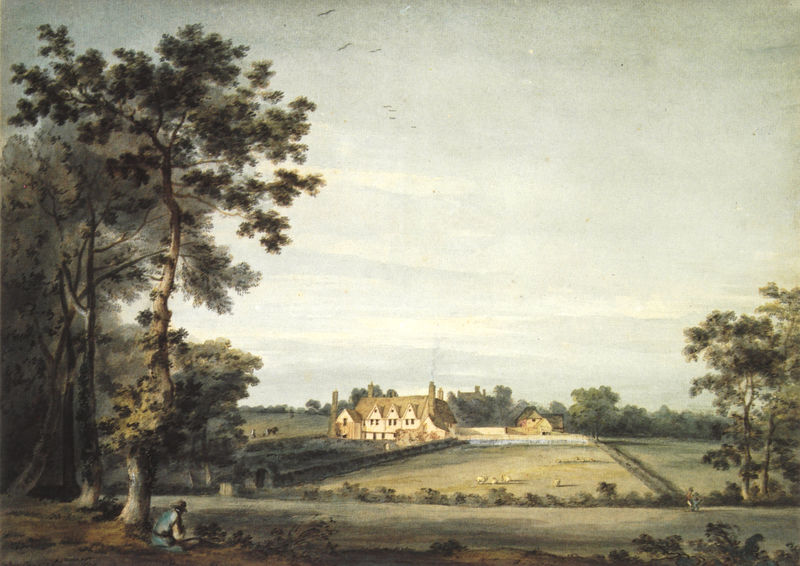
Titel: The Old Lecture House, Dedham, Seen across Long Meadow from Black Brook
Künstler: John Constable
Institution: (Privatsammlung)
Schlagwörter: baum, blau, blätter, dunkel, gemälde, himmel, laub, mann, schatten, vogel, weiß, wolken, aquarell, bäume, fluss, grün, landschaft, ocker, sitzen, äste, fenster, frankreich, grau, hell, hut, licht, straße, stroh, tür, vordergrund, anlage, dach, gebäude, gras, haus, park, schloss, tiere, weg, wiese, wolke, zaun, mensch, öl, ebene, erde, feld, felder, horizont, häuser, natur, stamm, vögel, weide, weite, zweige, busch, büsche, rauch, wiesen, land, figur, sitzend, pflanzen, england, wald, bauern, kamin, kinder, pferd, schornstein, garten, sommer, sitz, bogen, feldweg, dorf, giebel, mauer, eben, hecke, tag, barun, herde, bauernhof, herbst, hof, idylle, pause, constable, staffage, maler, wade, bauer, tor, waldrand, eingang, rinder, schaf, kloster, bedeckt, lichtung, schwarm, künstler, kiefer, anwesen, gut, gutshof, lanschaft, wanderer, gehöft, herrenhaus, baumwipfel, schafe, pflug, hirte, umzäunung, zeichner, landsitz, engalnd, repoussoir, landarbeiter, friedlich, hecken, strohballen, hierte, landgut, grün blau, staffagefigur, gentry, lilcht, siesta, grauer himmel, grafschaft, srohballen